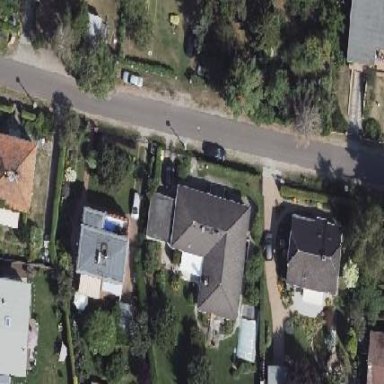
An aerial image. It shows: Detached building with hipped roof shape.